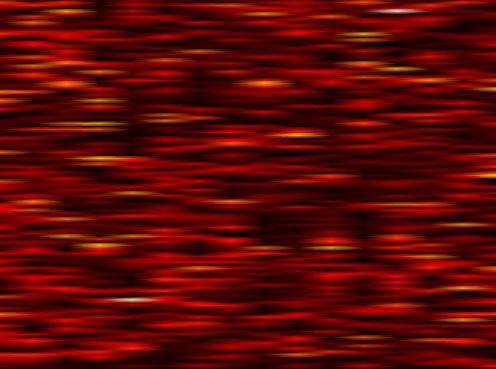
Label: FOFDM